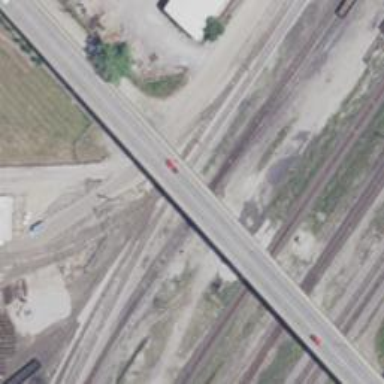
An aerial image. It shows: Railway siding with rails.